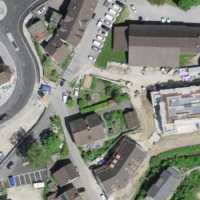
EUNIS habitat code: 54
Species observed at this site:
Lamium galeobdolon